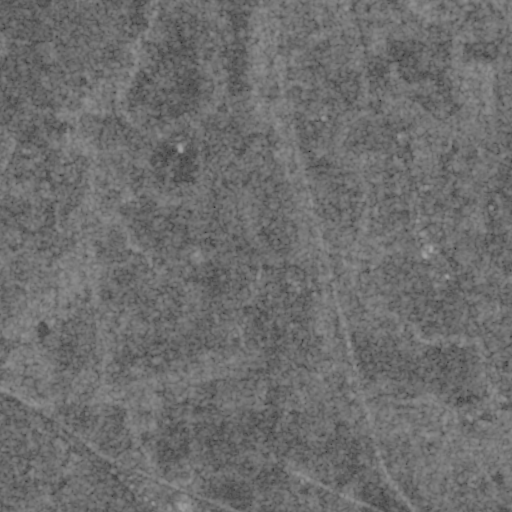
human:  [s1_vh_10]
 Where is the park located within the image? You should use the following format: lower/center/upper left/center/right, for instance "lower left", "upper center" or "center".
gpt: The park is located in the upper right of the image.
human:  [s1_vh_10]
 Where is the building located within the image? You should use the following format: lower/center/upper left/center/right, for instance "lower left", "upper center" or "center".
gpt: The building is located in the lower left of the image.
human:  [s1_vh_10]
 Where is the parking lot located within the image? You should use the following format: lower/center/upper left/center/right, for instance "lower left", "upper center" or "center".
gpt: There is no parking lot in the image.

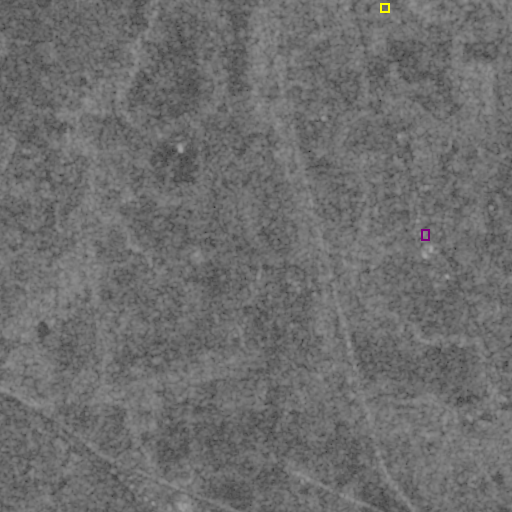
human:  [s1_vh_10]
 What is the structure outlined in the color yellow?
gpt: The structure outlined in yellow is a park.
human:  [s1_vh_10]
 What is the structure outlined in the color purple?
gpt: The structure outlined in purple is a building.
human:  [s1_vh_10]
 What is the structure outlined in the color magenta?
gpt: There is no magenta outline.